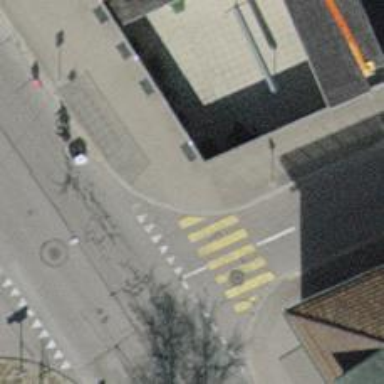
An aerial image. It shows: Kerb serving as barrier.